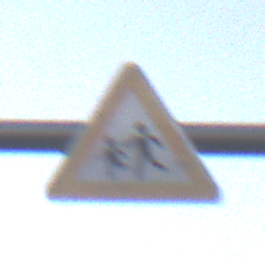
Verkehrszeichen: KinderRechts
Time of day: SunriseSunset
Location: Outdoor (RoadRail)
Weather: PartlyCloudy
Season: NotSpecified
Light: Natural